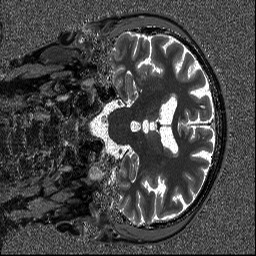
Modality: T1map
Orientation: coronal
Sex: male